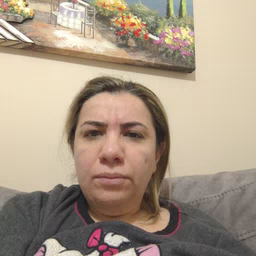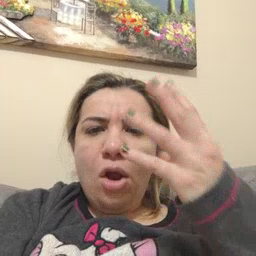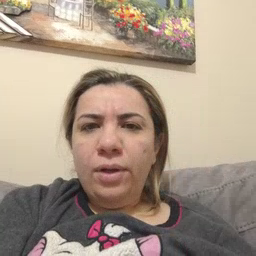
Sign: wet